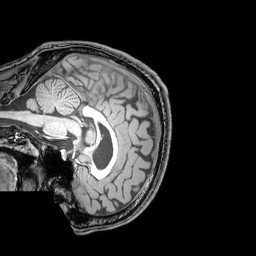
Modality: T1w
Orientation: sagittal
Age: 24
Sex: male
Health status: healthy
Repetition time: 0.081 s
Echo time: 0.037 s